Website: lowes
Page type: cart
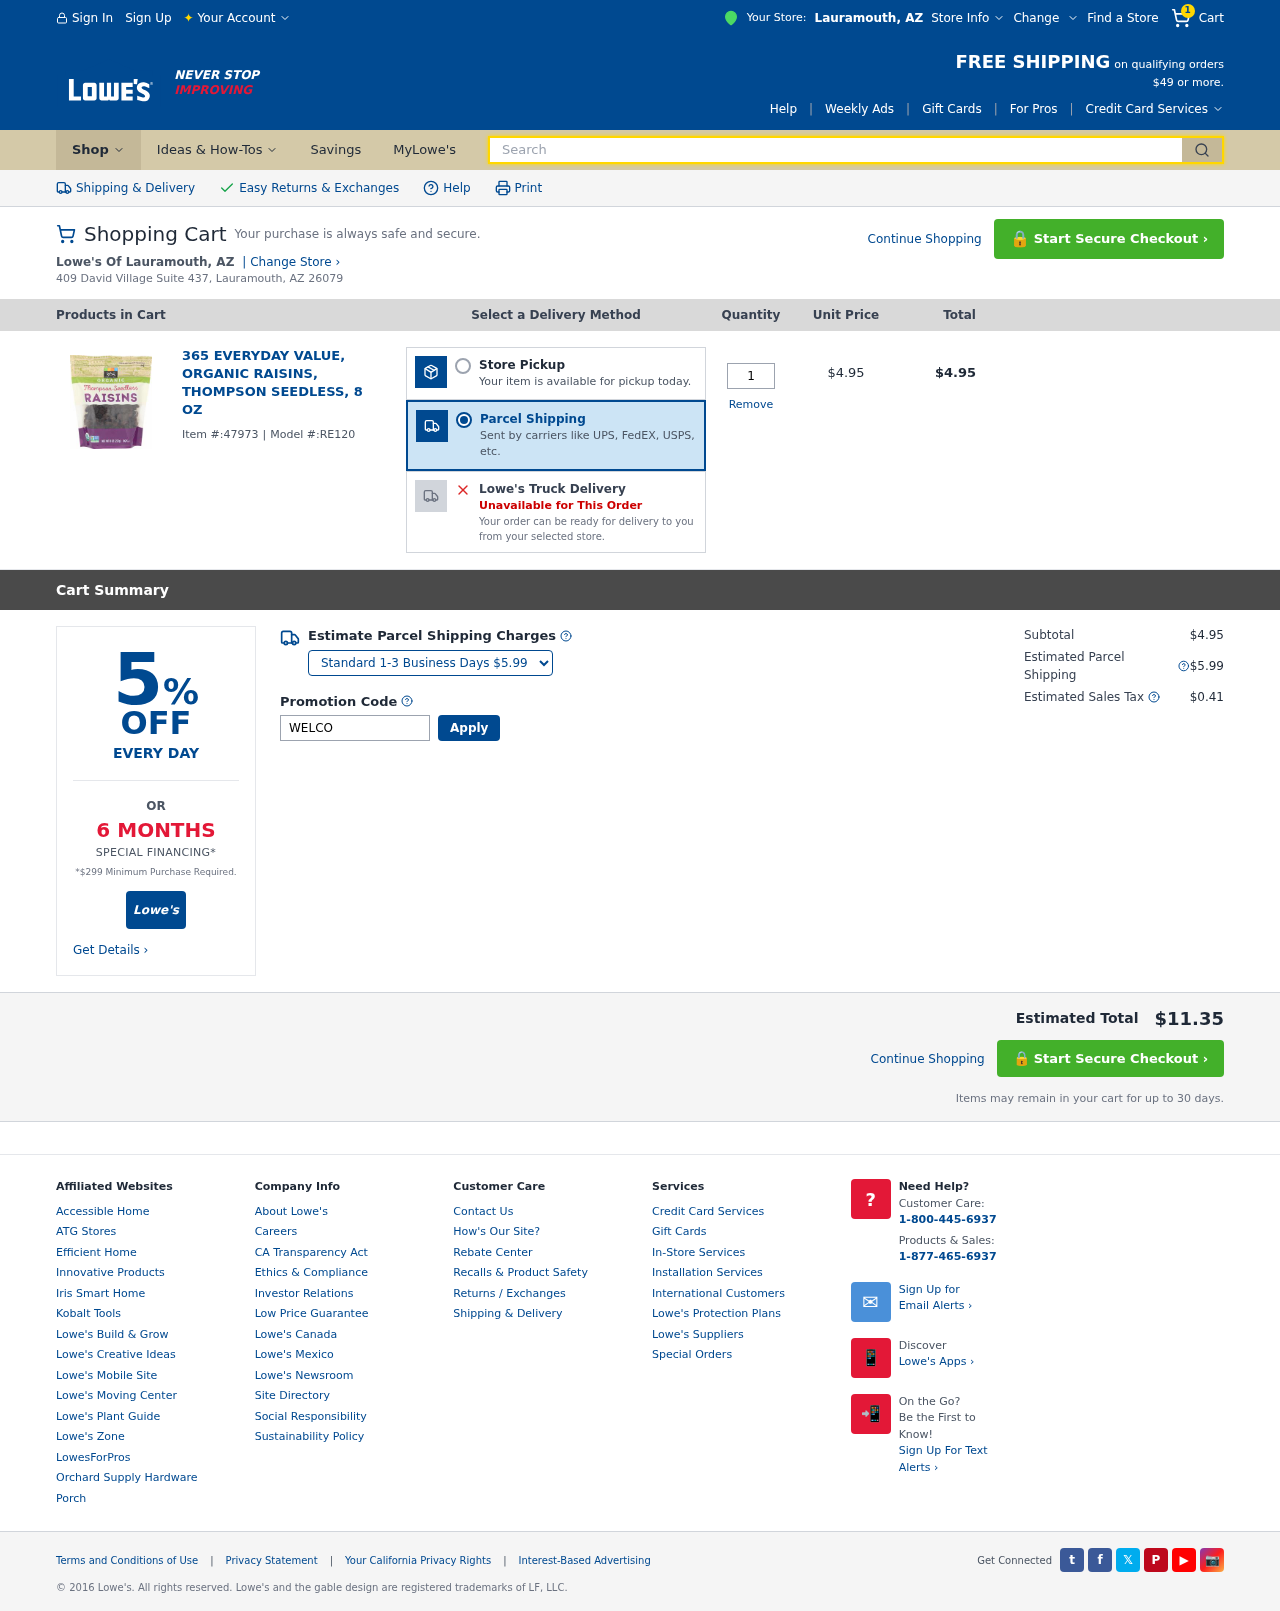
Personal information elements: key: PII_CITY
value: Lauramouth
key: PII_STATE_ABBR
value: AZ
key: PII_STREET
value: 409 David Village Suite 437
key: PII_CITY_STATE_ZIP
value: Lauramouth, AZ 26079
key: PII_PROMO_CODE
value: WELCOME98
Product elements: key: PRODUCT1_NAME
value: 365 Everyday Value, Organic Raisins, Thompson Seedless, 8 oz
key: PRODUCT1_PRICE
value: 4.95
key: PRODUCT1_QUANTITY
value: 1
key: PRODUCT1_ITEM_ID
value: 47973
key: PRODUCT1_MODEL_ID
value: RE120
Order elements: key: ORDER_NUM_ITEMS
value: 1
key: ORDER_ITEM_TOTAL
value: $4.95
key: ORDER_SUBTOTAL
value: $4.95
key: ORDER_SHIPPING_COST
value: $5.99
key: ORDER_TAX
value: $0.41
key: ORDER_TOTAL
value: $11.35
Search elements: key: HEADER_SEARCH
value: Search